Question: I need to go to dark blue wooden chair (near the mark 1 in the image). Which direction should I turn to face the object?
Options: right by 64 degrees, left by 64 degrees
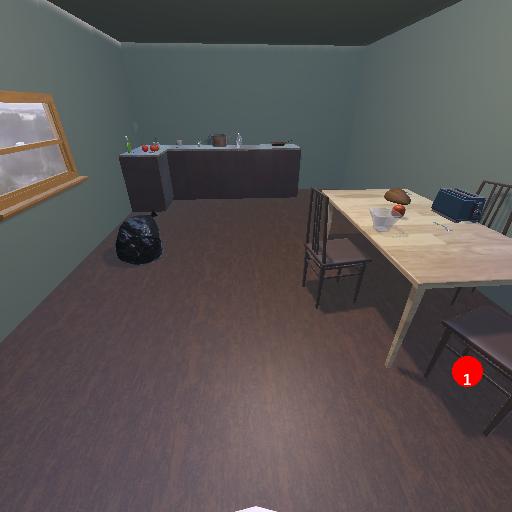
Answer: right by 64 degrees